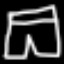
Label: pants